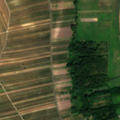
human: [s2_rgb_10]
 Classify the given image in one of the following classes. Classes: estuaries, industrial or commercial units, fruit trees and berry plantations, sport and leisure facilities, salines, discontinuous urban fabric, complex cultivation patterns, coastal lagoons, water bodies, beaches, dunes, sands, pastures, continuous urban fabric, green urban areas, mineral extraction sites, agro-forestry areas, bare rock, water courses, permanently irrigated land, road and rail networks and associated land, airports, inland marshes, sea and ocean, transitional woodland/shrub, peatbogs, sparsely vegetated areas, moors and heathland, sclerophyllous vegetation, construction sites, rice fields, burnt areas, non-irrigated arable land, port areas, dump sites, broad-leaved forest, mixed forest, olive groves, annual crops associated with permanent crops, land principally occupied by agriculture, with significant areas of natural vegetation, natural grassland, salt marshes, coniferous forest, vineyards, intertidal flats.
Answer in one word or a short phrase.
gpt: vineyards, pastures, complex cultivation patterns, land principally occupied by agriculture, with significant areas of natural vegetation